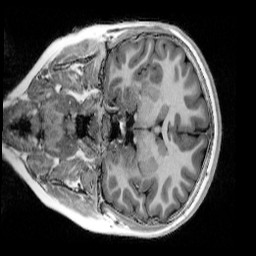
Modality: UNIT1_denoised
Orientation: coronal
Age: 10
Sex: female
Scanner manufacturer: siemens
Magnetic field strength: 3 T
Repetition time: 4 s
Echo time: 0.00303 s